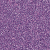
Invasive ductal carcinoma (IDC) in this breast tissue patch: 1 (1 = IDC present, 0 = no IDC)